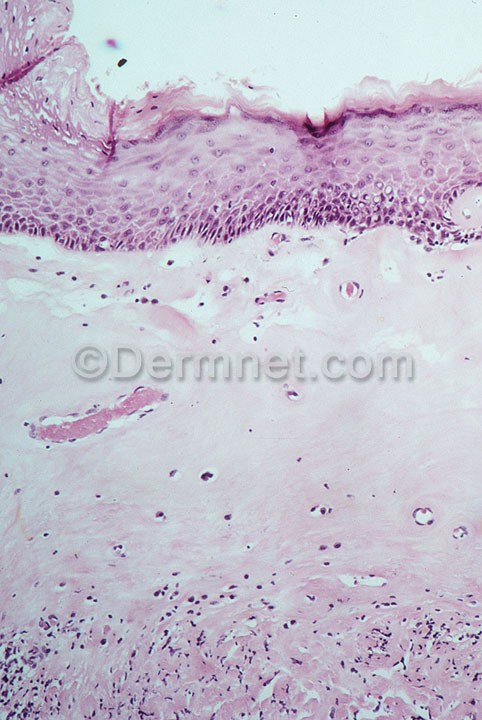
Disease: Psoriasis pictures Lichen Planus and related diseases